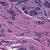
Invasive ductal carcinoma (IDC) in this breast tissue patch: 0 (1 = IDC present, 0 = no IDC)